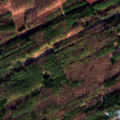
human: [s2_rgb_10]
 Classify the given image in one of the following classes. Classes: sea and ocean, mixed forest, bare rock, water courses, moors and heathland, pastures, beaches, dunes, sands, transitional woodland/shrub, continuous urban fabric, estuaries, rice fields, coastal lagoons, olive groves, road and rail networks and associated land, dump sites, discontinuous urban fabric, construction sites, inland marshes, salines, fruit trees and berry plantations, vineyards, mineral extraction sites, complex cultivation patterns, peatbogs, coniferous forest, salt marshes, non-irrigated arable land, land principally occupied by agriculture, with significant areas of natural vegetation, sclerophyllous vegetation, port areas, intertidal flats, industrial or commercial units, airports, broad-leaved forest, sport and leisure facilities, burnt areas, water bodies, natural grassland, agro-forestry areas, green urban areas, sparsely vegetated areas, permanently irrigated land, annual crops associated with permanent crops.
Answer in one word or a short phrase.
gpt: broad-leaved forest, mixed forest